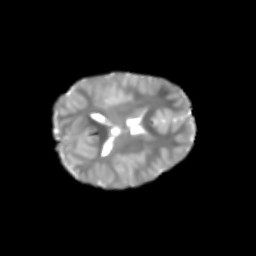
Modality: T2w
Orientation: axial
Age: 6
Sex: male
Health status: healthy